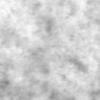
Label: no_change